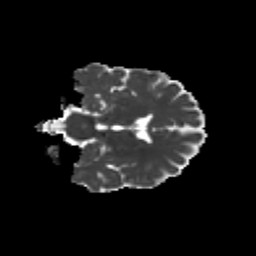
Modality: MD
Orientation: coronal
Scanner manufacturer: siemens
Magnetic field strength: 3 T
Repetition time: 9.2 s
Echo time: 0.084 s